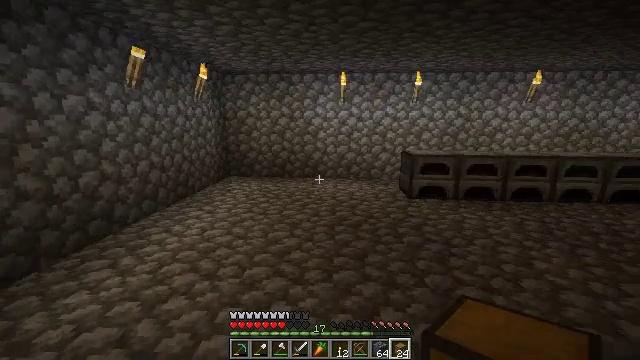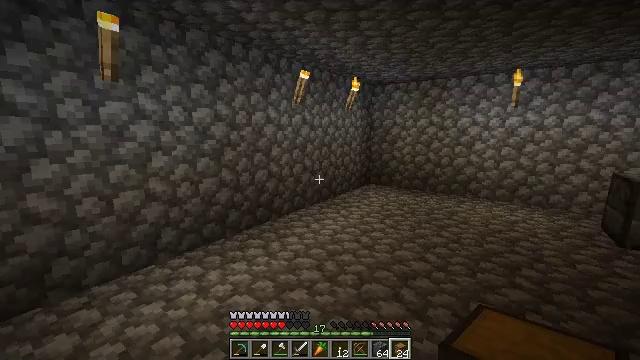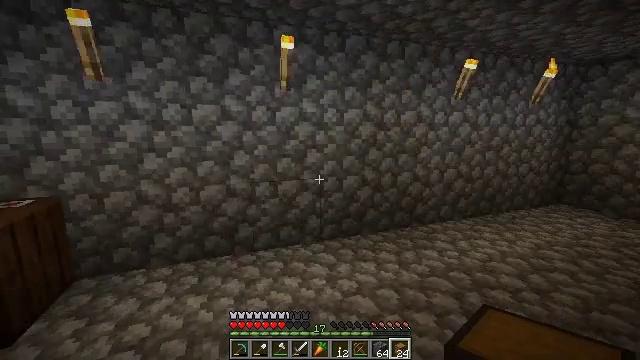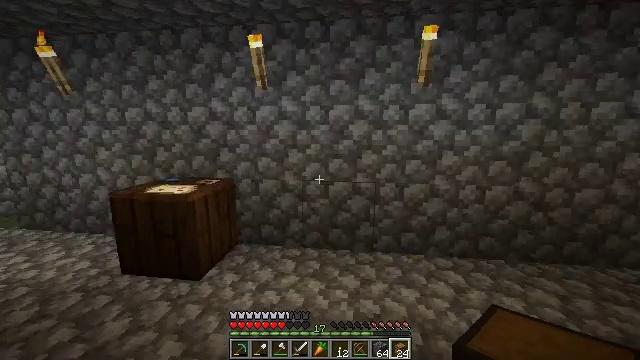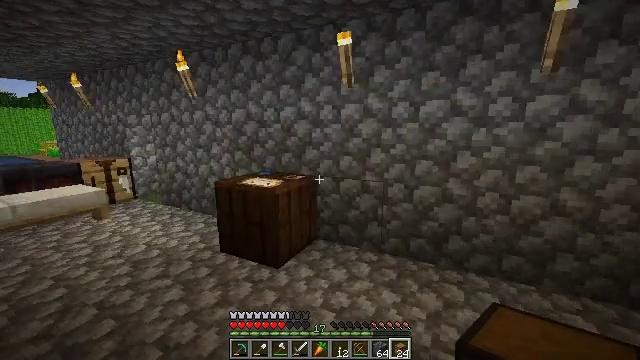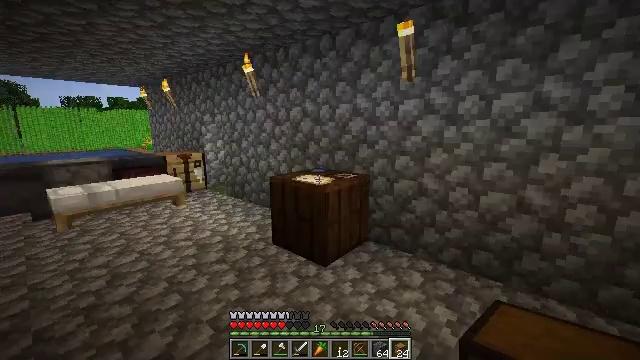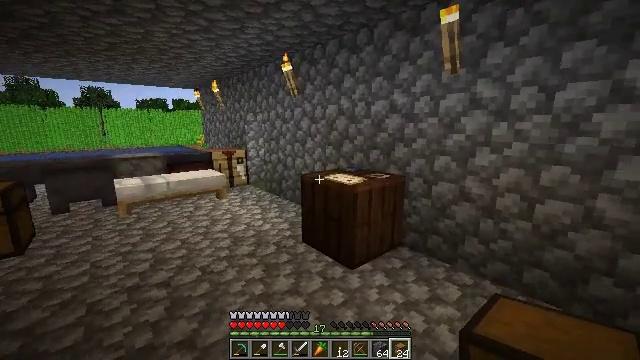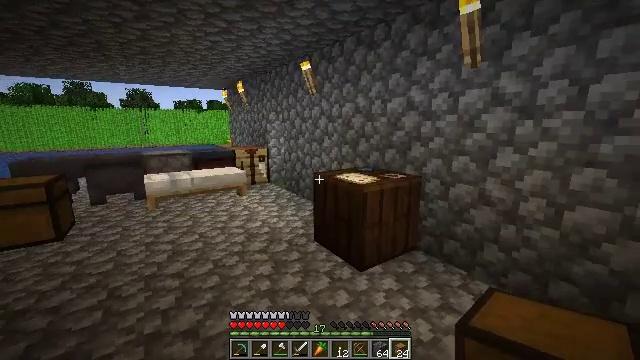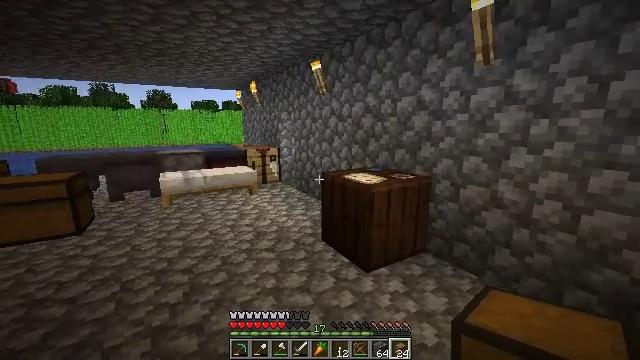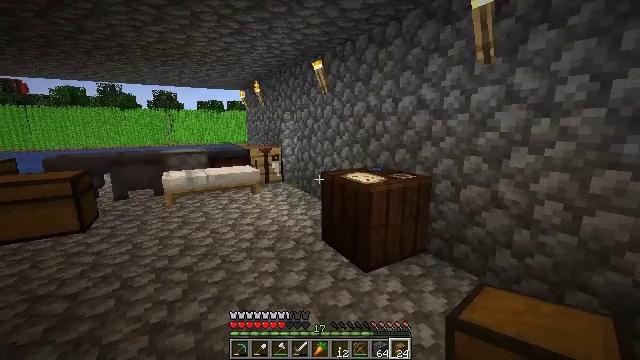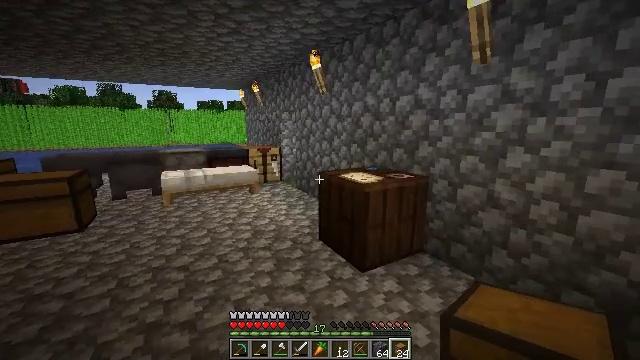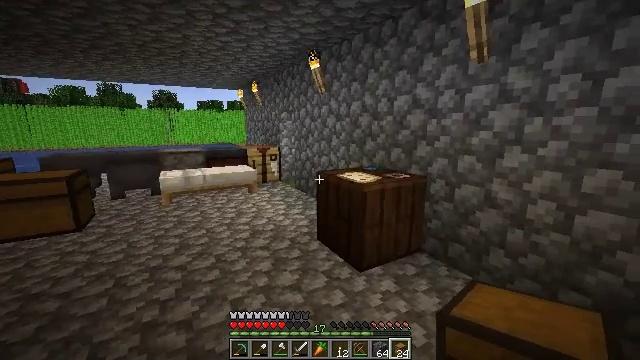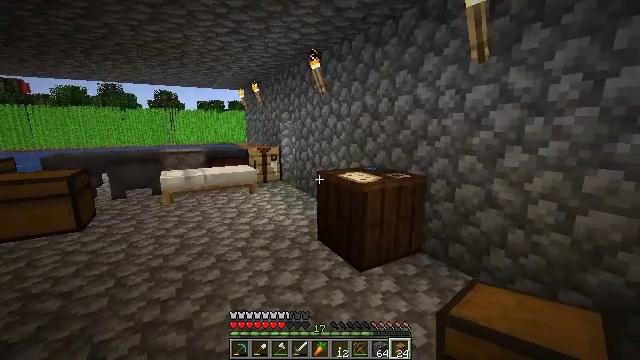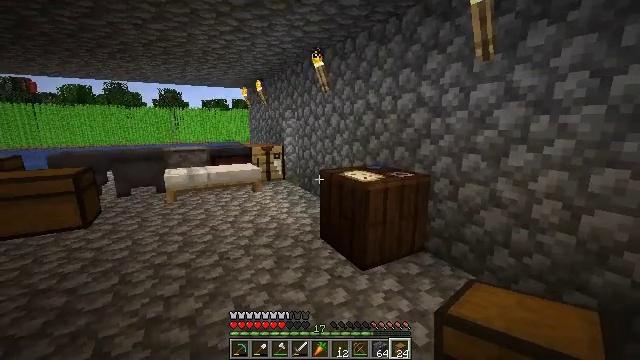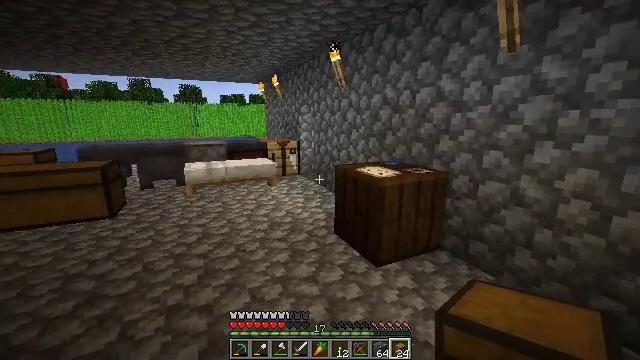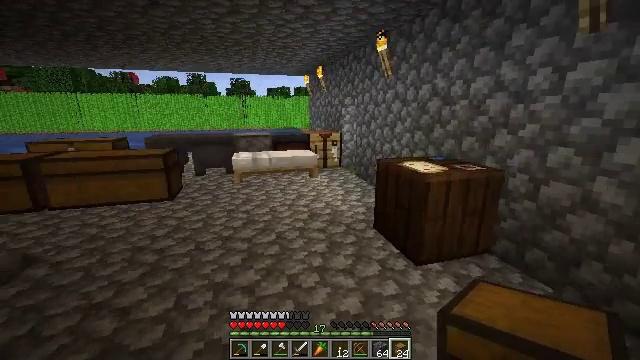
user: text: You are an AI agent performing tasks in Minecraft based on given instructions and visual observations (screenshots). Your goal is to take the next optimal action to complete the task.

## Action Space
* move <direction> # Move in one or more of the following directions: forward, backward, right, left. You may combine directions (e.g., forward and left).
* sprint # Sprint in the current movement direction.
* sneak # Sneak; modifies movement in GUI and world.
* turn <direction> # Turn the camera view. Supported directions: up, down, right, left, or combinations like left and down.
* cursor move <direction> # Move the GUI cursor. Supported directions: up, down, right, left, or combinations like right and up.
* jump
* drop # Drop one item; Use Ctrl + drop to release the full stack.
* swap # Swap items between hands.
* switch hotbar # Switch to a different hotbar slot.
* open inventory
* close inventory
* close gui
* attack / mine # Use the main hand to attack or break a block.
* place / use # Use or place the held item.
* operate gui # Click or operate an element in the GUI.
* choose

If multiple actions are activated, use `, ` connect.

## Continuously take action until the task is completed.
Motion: motion action
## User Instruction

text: Break the cartography table.
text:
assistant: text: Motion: move forward and move right, turn left and up
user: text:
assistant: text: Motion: move forward, turn left
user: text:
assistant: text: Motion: move forward, turn left
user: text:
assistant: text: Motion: move forward and move right, turn left
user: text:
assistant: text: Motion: move forward and move right, turn left
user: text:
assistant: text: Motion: move right, turn left
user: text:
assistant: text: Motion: turn left
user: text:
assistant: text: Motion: turn left
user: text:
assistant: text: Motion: turn left
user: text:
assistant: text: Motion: no_op
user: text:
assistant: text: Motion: no_op
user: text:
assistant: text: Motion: no_op
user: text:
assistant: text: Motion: no_op
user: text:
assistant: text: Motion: turn left and down
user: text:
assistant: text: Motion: turn left and down
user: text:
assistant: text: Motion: move left, turn left and down
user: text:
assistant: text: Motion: move left, turn left and down
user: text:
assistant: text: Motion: move left, turn left and down
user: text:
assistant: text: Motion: move left, turn left
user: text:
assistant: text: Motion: move left, turn left
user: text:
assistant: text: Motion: move left
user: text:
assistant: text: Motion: move forward and move left
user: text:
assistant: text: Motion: move forward and move left
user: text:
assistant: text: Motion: move forward and move left
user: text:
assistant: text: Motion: move forward and move left
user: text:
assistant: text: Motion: move forward and move left
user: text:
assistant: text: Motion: move forward and move left
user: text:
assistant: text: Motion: move forward and move left, turn left
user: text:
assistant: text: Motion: move forward and move left, turn left
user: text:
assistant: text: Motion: move forward and move left, turn left